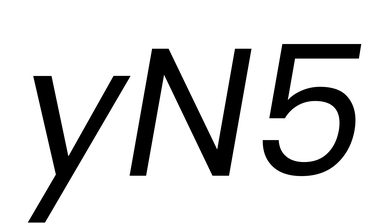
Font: Poppins-Italic